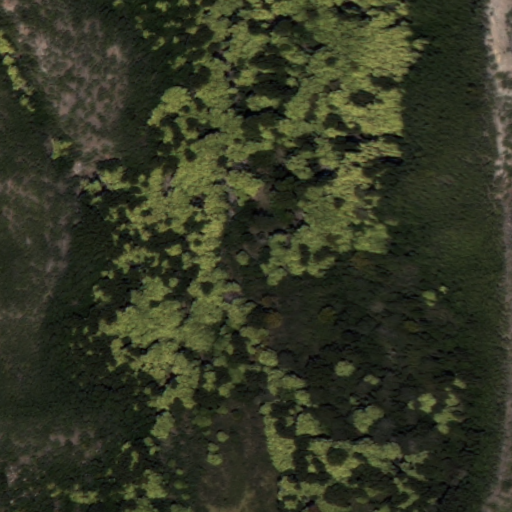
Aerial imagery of valley in Hawaii named Kahualau Gulch containing only unknown